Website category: university
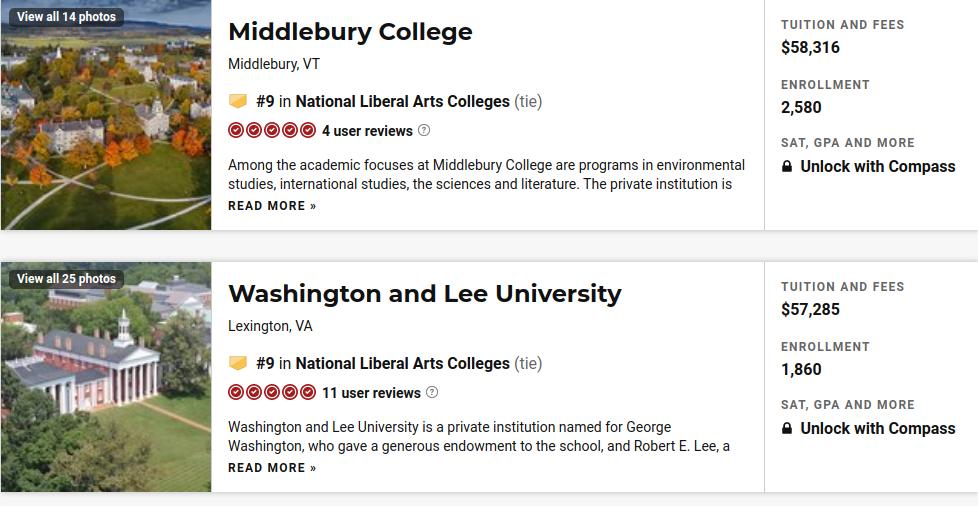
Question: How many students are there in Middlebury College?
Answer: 2,580

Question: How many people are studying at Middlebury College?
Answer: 2,580

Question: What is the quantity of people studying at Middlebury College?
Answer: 2,580

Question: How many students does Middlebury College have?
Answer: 2,580

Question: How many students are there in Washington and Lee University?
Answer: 1,860

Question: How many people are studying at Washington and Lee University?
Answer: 1,860

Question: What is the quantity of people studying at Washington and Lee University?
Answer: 1,860

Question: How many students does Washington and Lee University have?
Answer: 1,860

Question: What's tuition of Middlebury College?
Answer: $58,316

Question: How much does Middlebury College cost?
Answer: $58,316

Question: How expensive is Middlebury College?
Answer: $58,316

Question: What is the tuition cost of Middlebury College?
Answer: $58,316

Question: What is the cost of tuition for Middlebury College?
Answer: $58,316

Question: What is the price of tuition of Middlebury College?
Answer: $58,316

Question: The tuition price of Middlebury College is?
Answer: $58,316

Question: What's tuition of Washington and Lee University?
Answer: $57,285

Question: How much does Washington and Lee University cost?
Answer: $57,285

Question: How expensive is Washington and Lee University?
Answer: $57,285

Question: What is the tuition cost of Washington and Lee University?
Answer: $57,285

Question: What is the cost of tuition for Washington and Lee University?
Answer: $57,285

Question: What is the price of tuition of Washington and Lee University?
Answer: $57,285

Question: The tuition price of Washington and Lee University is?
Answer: $57,285

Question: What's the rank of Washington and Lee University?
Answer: #9

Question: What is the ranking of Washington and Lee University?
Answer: #9

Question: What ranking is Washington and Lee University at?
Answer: #9

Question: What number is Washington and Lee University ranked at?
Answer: #9

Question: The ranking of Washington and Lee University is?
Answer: #9

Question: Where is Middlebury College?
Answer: Middlebury, VT

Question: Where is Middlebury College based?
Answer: Middlebury, VT

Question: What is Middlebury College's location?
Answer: Middlebury, VT

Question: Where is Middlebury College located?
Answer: Middlebury, VT

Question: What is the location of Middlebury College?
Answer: Middlebury, VT

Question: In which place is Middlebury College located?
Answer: Middlebury, VT

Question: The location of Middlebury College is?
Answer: Middlebury, VT

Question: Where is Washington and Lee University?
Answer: Lexington, VA

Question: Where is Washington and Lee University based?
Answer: Lexington, VA

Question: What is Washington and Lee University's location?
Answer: Lexington, VA

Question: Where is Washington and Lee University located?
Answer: Lexington, VA

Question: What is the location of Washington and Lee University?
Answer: Lexington, VA

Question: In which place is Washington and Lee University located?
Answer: Lexington, VA

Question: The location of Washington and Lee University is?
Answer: Lexington, VA

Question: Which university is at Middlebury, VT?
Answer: Middlebury College

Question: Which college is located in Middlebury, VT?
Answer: Middlebury College

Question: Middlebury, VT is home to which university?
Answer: Middlebury College

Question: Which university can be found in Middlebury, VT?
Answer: Middlebury College

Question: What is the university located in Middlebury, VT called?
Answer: Middlebury College

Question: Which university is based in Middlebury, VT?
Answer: Middlebury College

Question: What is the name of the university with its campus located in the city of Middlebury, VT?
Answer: Middlebury College

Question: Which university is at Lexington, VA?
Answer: Washington and Lee University

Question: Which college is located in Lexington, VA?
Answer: Washington and Lee University

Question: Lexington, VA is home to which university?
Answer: Washington and Lee University

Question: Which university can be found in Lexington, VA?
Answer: Washington and Lee University

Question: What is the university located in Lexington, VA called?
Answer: Washington and Lee University

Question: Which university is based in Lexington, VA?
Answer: Washington and Lee University

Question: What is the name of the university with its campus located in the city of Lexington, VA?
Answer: Washington and Lee University